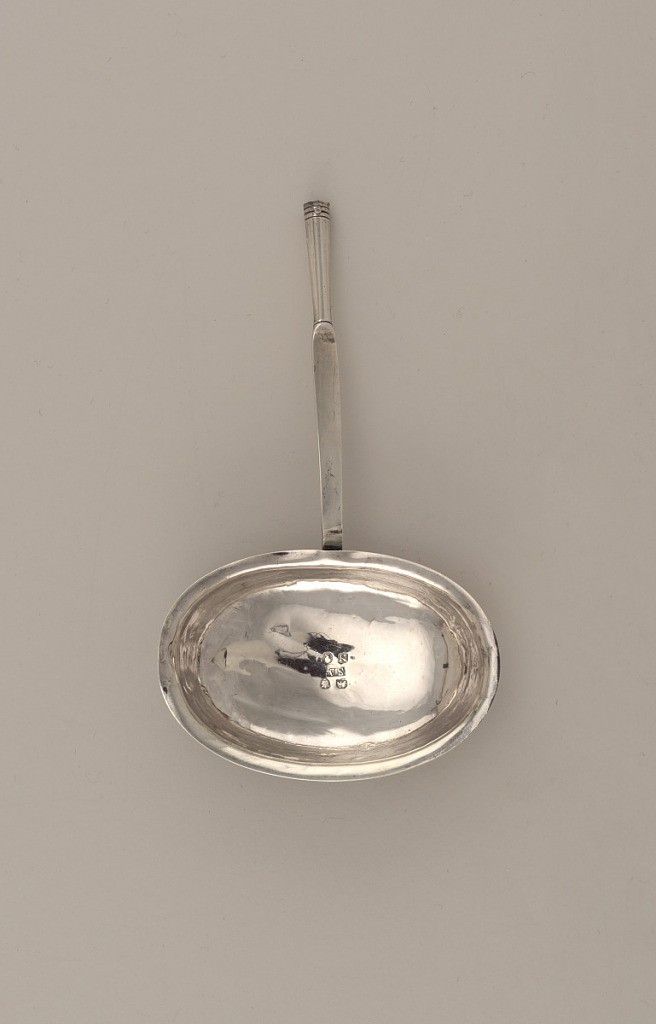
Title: Punch ladle
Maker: S A
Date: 1808
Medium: Silver, horn
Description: Oval bowl with flaring rim. Flat stem ending in pipe for whalebone handle in straight and twisted sections with silver ferrule and tip. Marks: Lion passant, leopard's head, SA, date letter N, king's head.